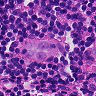
Metastatic tissue present: yes